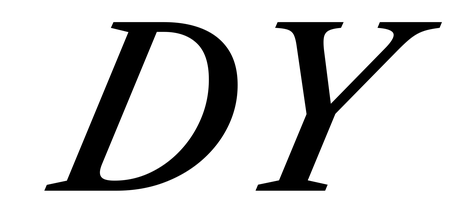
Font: LibreCaslonText-Italic_Medium_Italic